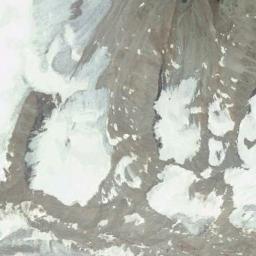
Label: snowberg